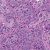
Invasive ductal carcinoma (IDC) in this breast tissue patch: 1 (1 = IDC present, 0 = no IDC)